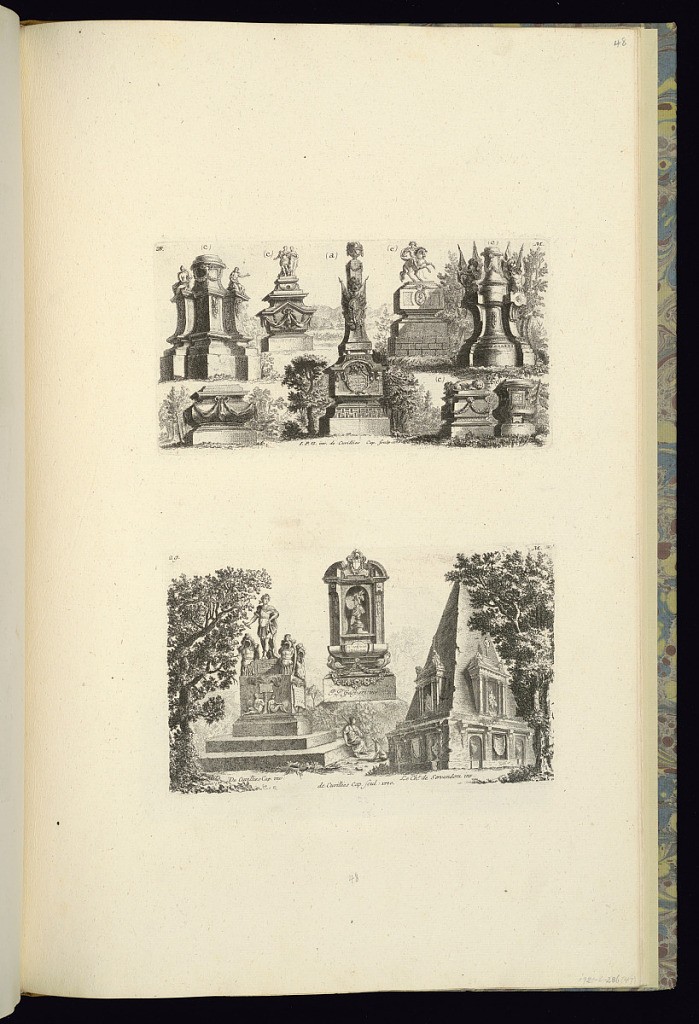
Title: Monument Designs
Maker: François de Cuvilliés the younger, German, 1731 - 1777
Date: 1770
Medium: Etching and engraving on paper
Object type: Print
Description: Two plates printed on a single sheet illustrating monuments (funerary monuments) featuring sculpted figures, an equestrian statue, arms and armor, a pyramid with porticos, columns, vases, cartouches, trophies, festoons, lions, mascarons (masks), and heraldry. The designs are framed by a landscape with trees and foliage. The plates are signed, numbered, and dated.